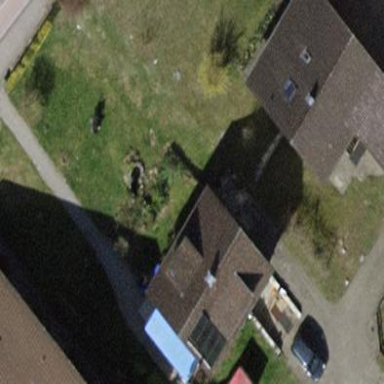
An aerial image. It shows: Detached building.